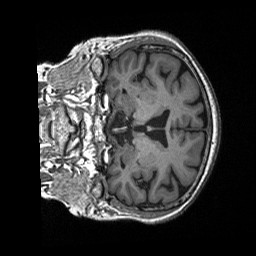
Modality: T1w
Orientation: coronal
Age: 70
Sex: female
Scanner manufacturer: siemens
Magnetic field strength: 3 T
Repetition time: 2.4 s
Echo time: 0.00226 s